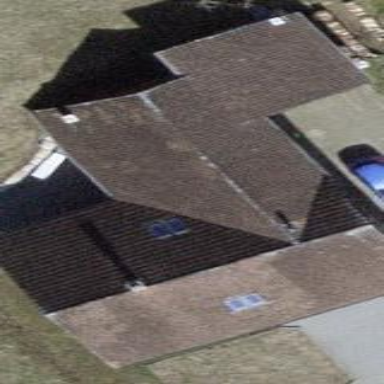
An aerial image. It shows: Building with tile roof.